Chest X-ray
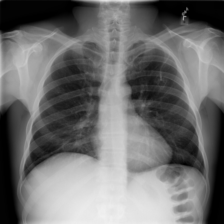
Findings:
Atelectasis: negative
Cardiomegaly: negative
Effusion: negative
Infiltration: negative
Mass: negative
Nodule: negative
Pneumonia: negative
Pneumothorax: negative
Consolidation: negative
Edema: negative
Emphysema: negative
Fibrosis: negative
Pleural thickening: negative
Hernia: negative